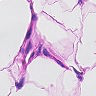
Metastatic tissue present: no